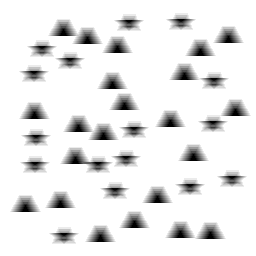
Squares: 0
Triangles: 22
Stars: 16
Total shapes: 38